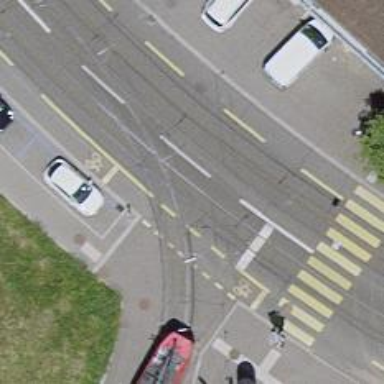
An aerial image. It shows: Railway crossing.